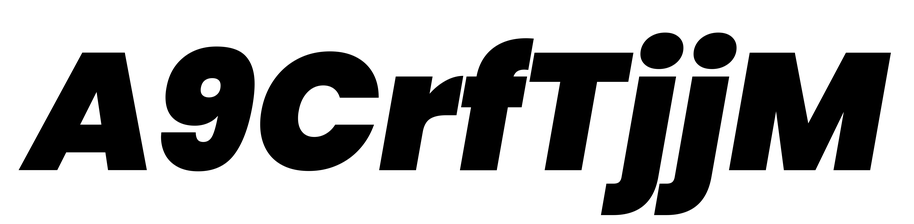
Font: Poppins-BlackItalic